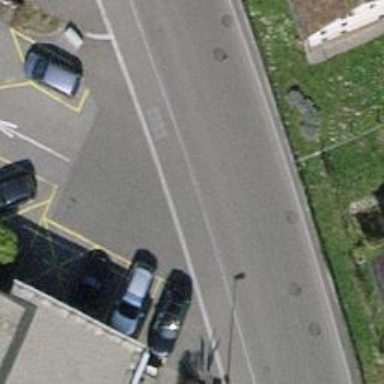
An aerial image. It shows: Unmarked crossing on the road.